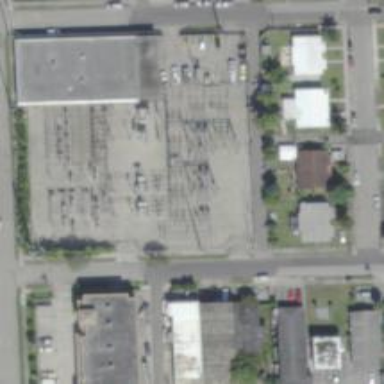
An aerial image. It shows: Outdoor distribution level power substation.